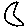
Label: moon